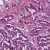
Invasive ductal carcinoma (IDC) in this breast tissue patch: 1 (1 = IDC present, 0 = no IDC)